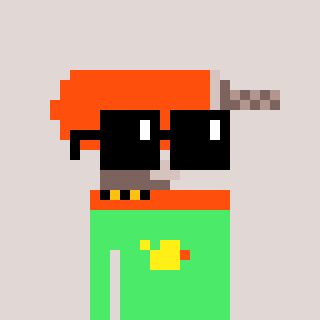
a pixel art character with square black sunglasses, a drill-shaped head and a teal-colored body on a warm background